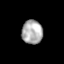
Tissue: skin
Cell type: Epithelial cells
Senescence score: 0.2541
Nuclear area (px): 485
Mean DAPI intensity: 174.522